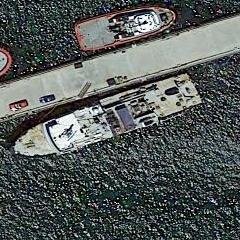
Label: civil